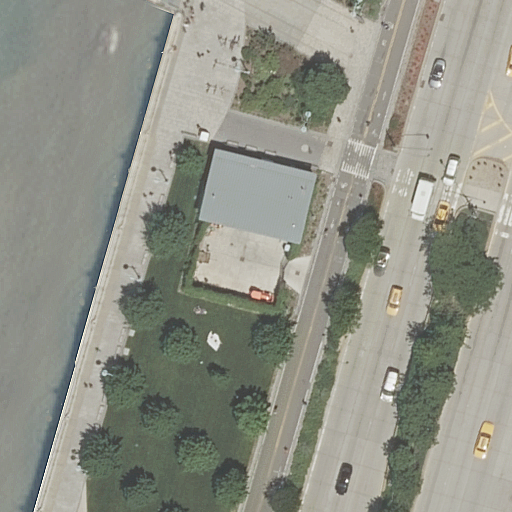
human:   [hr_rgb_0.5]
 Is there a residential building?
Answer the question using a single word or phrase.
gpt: yes

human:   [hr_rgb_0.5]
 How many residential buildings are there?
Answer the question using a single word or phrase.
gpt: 1

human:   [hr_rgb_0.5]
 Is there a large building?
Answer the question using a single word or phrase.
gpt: no

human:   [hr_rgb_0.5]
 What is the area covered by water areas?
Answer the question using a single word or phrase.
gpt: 2107m2

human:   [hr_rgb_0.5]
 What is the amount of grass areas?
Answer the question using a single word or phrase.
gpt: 3

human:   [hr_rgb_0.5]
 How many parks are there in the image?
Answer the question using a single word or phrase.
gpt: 1

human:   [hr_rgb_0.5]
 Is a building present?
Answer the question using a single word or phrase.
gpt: yes

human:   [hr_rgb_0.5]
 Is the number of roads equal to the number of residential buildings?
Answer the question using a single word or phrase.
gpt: no

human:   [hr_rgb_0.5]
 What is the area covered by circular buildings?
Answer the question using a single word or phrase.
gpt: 0m2

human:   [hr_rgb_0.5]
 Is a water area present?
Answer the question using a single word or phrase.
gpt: yes

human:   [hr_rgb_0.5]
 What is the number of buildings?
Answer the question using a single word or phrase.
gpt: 1

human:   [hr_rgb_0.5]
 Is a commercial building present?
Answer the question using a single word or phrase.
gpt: no

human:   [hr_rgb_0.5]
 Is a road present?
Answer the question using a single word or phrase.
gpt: yes

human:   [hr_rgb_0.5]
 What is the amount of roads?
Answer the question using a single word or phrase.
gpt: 11

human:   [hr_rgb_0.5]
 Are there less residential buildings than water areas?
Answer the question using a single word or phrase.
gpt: no

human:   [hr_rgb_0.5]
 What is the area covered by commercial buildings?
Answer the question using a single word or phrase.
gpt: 0m2

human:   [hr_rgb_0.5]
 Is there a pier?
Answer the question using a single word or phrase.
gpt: yes

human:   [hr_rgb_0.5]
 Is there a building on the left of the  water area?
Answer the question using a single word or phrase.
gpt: no

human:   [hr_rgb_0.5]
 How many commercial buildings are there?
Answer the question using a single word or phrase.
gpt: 0

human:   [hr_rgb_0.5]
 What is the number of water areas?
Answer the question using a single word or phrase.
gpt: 1

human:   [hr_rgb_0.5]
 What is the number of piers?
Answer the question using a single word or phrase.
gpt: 1

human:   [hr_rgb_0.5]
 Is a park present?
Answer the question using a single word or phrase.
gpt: yes

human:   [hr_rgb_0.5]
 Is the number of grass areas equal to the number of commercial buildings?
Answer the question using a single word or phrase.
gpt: no

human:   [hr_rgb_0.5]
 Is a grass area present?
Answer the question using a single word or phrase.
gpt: yes

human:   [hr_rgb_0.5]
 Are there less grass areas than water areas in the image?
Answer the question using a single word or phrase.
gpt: no

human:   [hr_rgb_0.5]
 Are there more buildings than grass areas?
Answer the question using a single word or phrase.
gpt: no

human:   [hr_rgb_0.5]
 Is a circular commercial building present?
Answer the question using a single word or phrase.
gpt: no

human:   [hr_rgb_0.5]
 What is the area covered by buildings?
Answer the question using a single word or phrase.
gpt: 300m2

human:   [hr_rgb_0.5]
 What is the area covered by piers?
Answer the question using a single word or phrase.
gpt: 11m2

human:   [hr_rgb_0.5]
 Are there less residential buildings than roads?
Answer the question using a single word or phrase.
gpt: yes

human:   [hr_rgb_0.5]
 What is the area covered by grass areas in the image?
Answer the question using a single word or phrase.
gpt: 972m2

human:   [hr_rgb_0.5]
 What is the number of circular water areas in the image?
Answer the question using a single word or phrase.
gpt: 0

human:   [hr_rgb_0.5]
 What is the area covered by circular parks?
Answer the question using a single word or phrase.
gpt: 0m2

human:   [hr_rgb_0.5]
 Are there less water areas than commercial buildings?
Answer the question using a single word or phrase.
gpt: no

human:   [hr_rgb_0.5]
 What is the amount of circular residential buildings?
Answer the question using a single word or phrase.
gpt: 0

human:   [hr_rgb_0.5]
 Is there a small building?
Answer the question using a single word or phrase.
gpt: no

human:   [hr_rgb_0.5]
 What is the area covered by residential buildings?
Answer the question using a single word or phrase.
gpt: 300m2

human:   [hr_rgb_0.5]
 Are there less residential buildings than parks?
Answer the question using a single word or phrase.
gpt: no

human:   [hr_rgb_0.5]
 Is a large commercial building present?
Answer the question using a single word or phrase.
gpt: no

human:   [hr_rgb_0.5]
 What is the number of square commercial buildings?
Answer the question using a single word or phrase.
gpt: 0

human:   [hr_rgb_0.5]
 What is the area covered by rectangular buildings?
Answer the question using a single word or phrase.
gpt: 300m2

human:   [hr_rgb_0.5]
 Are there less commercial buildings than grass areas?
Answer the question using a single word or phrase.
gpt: yes

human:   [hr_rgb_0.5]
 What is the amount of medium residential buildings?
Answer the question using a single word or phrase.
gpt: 1

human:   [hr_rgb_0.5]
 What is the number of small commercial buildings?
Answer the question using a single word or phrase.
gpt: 0

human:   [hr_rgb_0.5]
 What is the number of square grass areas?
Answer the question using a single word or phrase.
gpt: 0

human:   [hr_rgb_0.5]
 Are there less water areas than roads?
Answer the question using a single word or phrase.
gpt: yes

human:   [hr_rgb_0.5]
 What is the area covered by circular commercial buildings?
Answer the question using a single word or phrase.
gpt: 0m2

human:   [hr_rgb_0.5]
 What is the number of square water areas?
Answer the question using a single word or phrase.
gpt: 0

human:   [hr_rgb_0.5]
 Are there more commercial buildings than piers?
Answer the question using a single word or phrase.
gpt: no

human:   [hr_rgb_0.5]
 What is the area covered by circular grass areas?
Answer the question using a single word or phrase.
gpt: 0m2

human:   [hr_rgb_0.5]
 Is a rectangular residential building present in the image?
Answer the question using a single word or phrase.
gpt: yes

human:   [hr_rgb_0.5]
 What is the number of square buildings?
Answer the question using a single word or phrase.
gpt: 0

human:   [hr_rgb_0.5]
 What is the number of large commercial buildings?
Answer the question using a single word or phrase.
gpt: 0

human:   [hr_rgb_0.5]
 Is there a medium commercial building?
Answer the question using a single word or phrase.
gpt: no

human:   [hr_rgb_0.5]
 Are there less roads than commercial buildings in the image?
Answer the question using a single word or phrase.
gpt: no

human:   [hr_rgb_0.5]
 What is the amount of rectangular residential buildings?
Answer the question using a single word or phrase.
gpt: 1

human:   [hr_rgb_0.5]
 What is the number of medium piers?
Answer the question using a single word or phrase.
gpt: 0

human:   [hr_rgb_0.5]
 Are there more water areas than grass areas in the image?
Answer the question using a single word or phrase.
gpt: no

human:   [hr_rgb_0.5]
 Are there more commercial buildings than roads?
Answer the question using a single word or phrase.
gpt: no

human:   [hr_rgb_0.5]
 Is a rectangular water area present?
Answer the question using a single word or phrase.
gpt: yes

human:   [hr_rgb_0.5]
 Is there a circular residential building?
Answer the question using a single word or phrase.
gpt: no

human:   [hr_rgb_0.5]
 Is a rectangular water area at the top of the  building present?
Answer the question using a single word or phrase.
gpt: no

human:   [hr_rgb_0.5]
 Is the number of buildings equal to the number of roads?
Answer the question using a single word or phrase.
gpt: no

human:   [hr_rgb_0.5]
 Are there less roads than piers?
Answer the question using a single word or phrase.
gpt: no